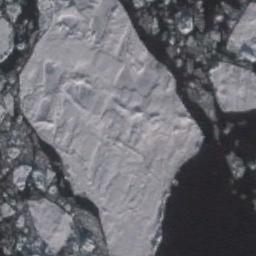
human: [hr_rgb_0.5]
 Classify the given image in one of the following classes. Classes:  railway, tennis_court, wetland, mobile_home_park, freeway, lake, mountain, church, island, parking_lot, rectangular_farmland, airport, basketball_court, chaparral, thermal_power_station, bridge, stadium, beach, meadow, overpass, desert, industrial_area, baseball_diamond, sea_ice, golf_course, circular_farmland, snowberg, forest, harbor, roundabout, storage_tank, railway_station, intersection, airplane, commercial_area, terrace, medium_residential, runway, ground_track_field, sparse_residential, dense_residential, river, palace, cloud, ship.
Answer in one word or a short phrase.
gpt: sea_ice